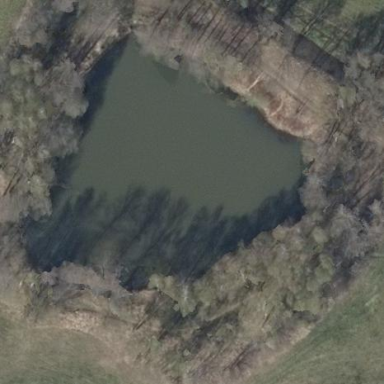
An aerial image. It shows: Serene pond surrounded by nature.